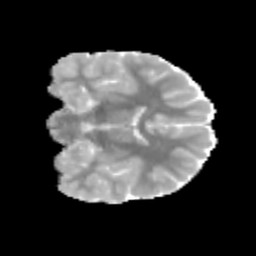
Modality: MD
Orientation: coronal
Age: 9
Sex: female
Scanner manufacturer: siemens
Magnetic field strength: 3 T
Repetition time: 3.8 s
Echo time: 0.07 s